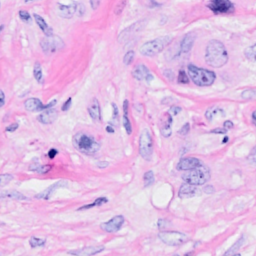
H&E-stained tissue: Breast